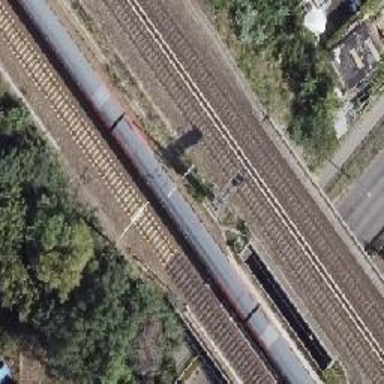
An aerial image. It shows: Railway signal.